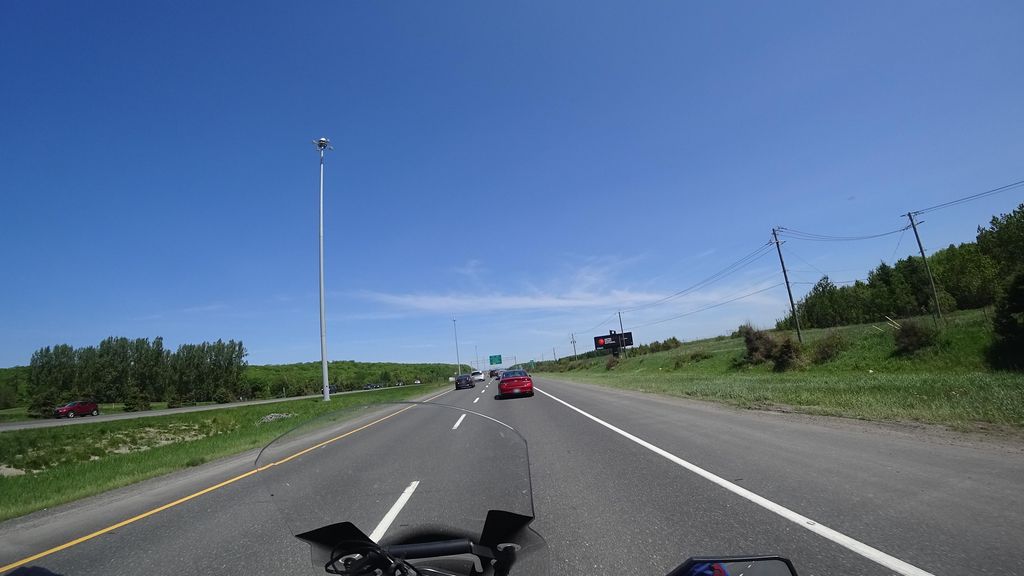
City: quebec_city